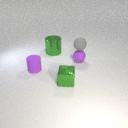
small purple rubber sphere behind small purple rubber cylinder